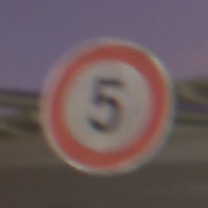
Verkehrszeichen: Geschwindigkeit5
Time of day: SunriseSunset
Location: Outdoor (Urban)
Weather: PartlyCloudy
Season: NotSpecified
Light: Artificial